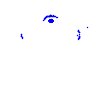
Particle: kaon